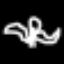
Label: angel